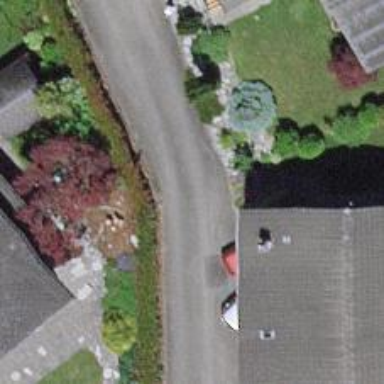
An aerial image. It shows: Living street.